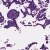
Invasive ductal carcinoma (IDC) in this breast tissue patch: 1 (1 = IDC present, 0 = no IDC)